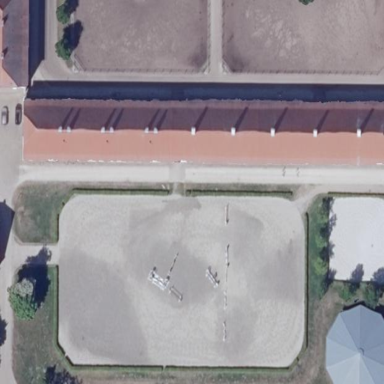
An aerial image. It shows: Sand pitch for equestrian sport activities.